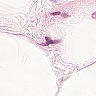
Metastatic tissue present: no